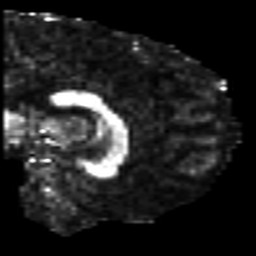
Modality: FA
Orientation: sagittal
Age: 21
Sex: male
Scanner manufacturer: siemens
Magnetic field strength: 3 T
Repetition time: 7 s
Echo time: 0.0926 s